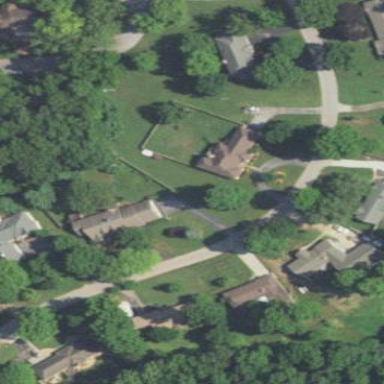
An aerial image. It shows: Residential area composed of single-family homes.